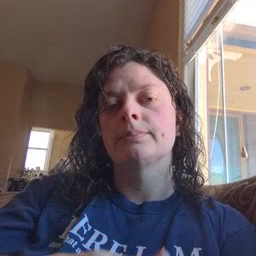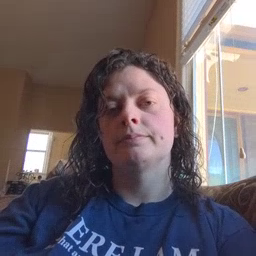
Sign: not